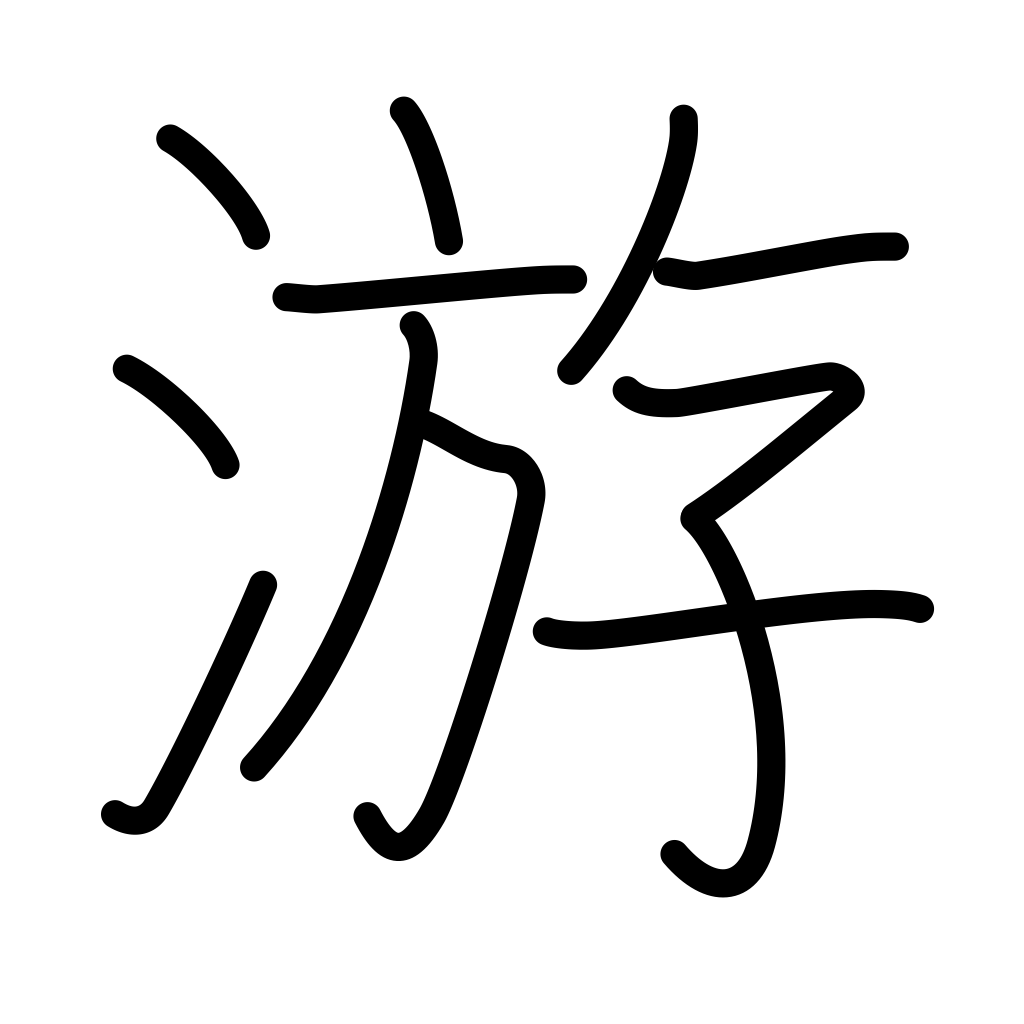
Meaning: float, swim